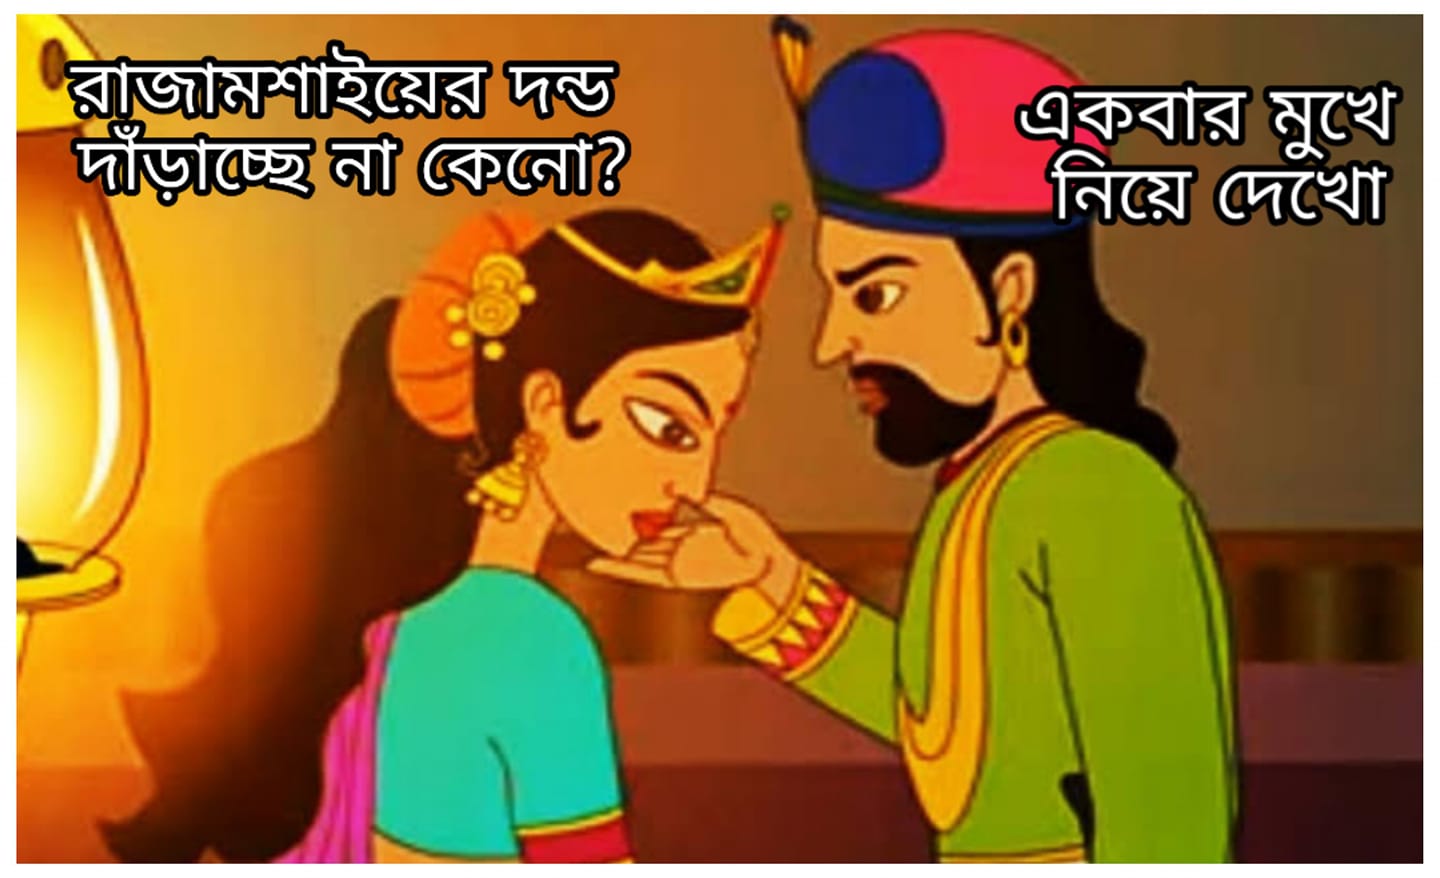
Caption: রাজামশাইয়ের দন্ড দাড়াচ্ছে না কেনো ?      একবার মুখে নিয়ে দেখো
Label: hate